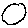
Label: circle